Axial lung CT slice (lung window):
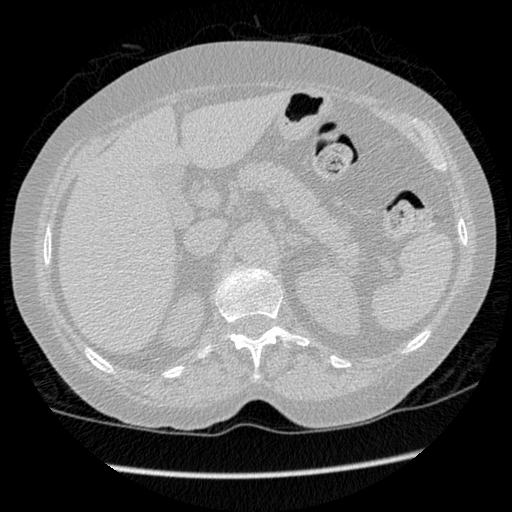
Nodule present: no